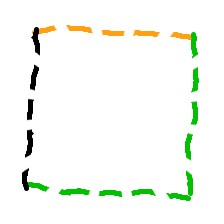
Shape: square